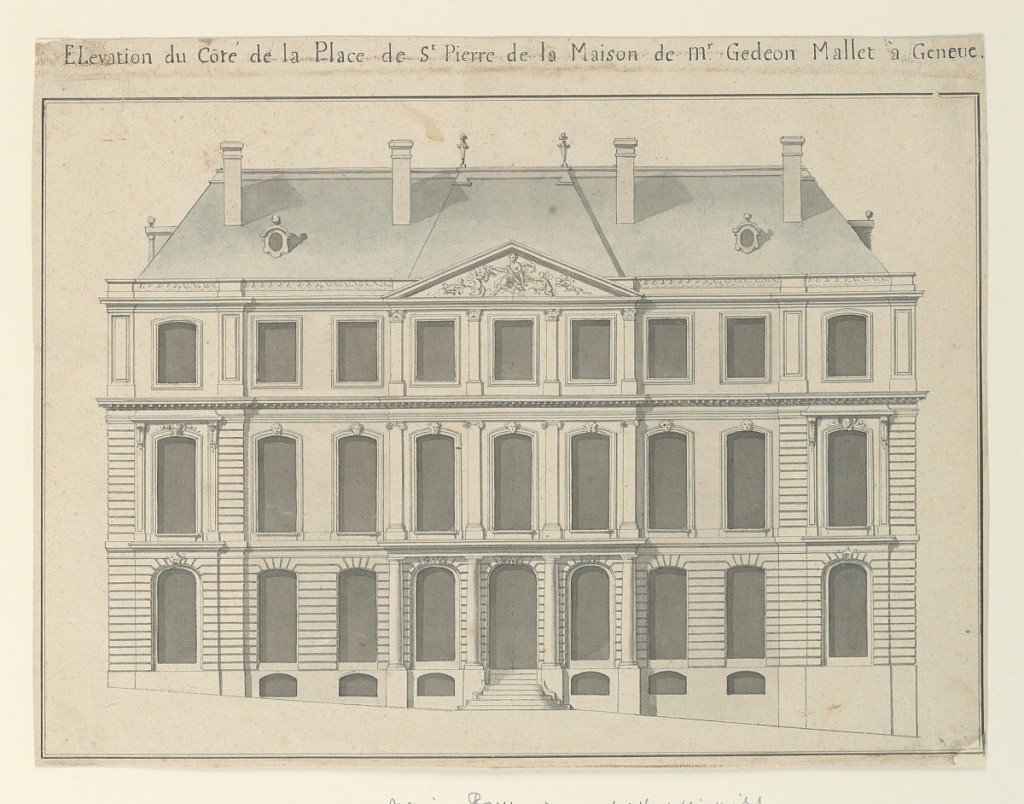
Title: Front elevation of the house of Mr. Gédéon Mallet in Geneva
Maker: Jean François Blondel, French, 1681–1756
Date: ca. 1725
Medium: Pencil, pen and ink, watercolor on paper
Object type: Drawing
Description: Corresponding to the print in opposite direction. Caption over the pavilion.